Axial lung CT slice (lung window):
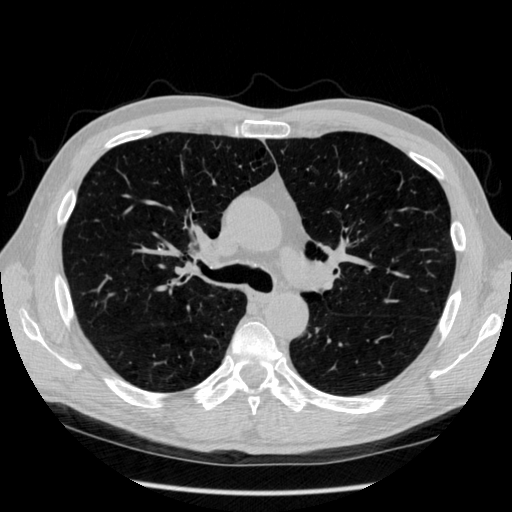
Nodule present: no